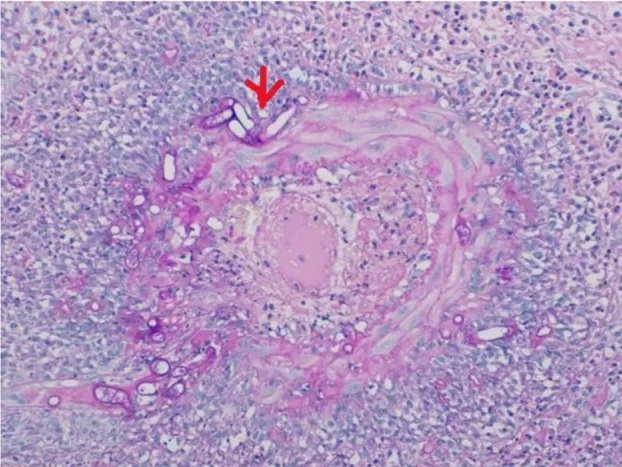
HE stain of the excised bowel. Splendore Hoeppli (see red arrow).
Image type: pathology (pas)